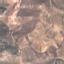
Land use / land cover class: PermanentCrop